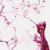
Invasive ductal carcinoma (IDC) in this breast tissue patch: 0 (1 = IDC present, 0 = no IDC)